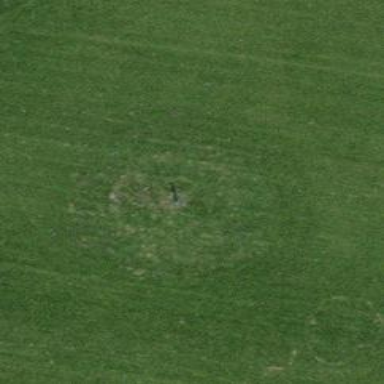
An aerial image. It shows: Grassy area designated as golf fairway.